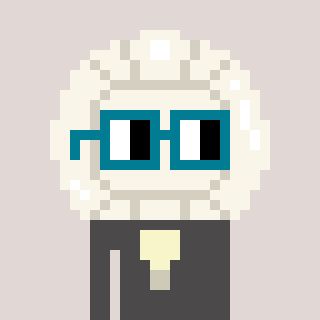
a pixel art character with square dark green glasses, a volleyball-shaped head and a grayscale-colored body on a warm background